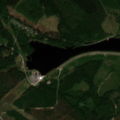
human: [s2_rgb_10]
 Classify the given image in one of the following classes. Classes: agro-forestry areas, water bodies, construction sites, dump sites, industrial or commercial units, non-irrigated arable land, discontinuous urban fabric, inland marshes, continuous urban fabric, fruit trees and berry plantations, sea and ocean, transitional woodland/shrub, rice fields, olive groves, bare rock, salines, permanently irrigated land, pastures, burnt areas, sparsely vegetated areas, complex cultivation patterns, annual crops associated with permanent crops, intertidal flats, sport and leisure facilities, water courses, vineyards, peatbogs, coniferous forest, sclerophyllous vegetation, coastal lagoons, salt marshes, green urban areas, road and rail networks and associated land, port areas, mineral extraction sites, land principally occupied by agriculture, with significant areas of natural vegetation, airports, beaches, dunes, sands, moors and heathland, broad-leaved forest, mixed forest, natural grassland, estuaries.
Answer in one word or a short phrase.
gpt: broad-leaved forest, mixed forest, transitional woodland/shrub, water bodies